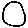
Label: circle